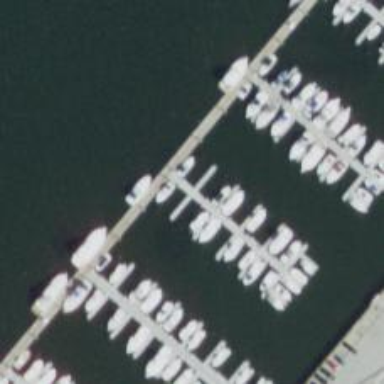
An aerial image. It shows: Pier with mooring facilities.